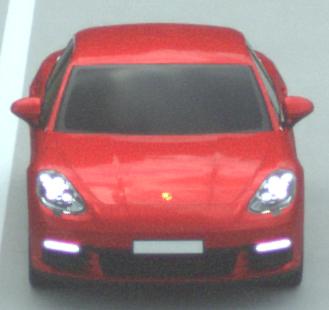
Make: Porsche
Model: Panamera
Detailed model: Panamera (971)
Model produced from: 2016/11
Model produced until: 2018/08
Doors: 5
Color: red
Road condition: dry road
Daytime: morning or afternoon
Contrast: low contrast